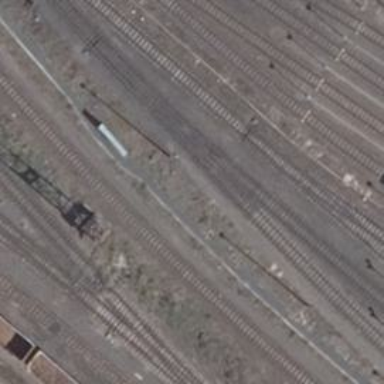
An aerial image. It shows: Railway switch.